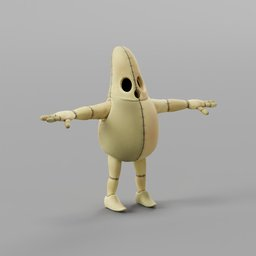
Label: animals